Question: I am getting an 'NSAssert' exception in Core Plot's 'positionForLowerBound:lowerBound upperBound:' method in the class 'CPTConstraintsFixed.m':
> [_CPTConstraintsFixed positionForLowerBound:upperBound:],
/Users/AR/Downloads/core-plot/framework/Source/_CPTConstraintsFixed.m:79
The crash occurs in the code line with the assertion:'lowerBound must be less than or equal to upperBound'.
This is my stack trace:

I am using a bar chart with the following setup:
'''
x.axisConstraints = [CPTConstraints constraintWithLowerOffset:0.0];
relativePlotSpace.xRange = [CPTPlotRange
plotRangeWithLocation:CPTDecimalFromDouble(xAxisStart)
length:CPTDecimalFromDouble(xAxisLength)];
'''
The values I am supplying for 'xAxisLength = 6' and for 'xAxisStart = -0.5'.
Do you have any suggestion on what could be the cause for this error?
Thank you!
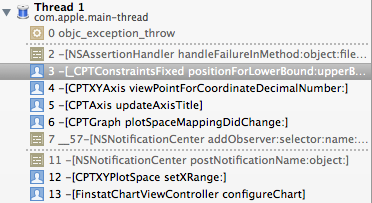
Answer: The problem seems to be related to some y-values: Some of them were the 'infinite' result of a floating point division. I check now for infinity and replace those values with '[NSNull null]'values.